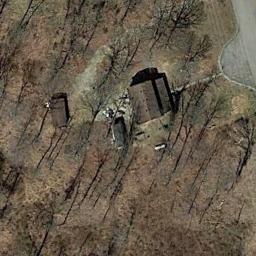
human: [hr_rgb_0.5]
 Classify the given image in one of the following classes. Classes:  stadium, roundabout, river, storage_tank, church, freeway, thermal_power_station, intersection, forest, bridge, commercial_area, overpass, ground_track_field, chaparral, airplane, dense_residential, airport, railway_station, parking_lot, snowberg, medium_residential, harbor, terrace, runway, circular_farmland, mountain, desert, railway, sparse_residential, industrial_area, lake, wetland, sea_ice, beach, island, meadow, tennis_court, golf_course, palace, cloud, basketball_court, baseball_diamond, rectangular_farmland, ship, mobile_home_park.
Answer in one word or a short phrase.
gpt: sparse_residential